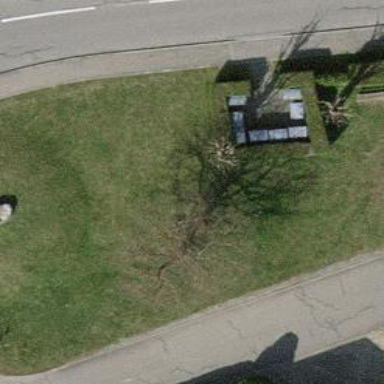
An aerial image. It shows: Bench for seating.